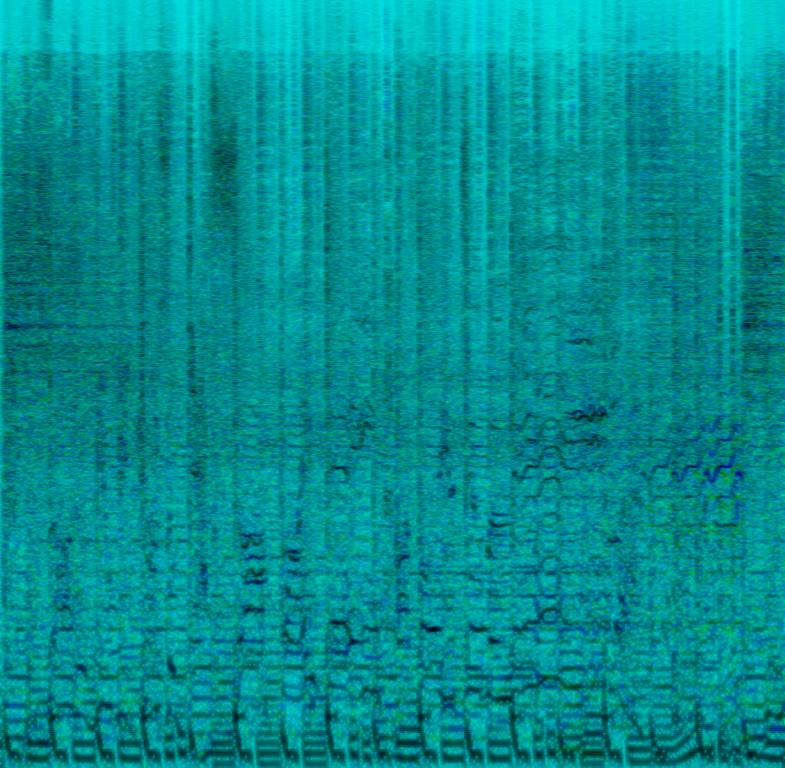
The rock song features a fruity male vocal with occasional echoing effects, singing over punchy kick and snare hits, energetic cymbals, wide electric guitar melody and distorted bass guitar. Towards the end of the loop, there is a stuttering effect, which makes a perfect variation for such an energetic and aggressive song. It also sounds addictive, due to that cadence.